Field crop: maize
Growth stage: 2
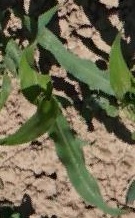
Species: maize